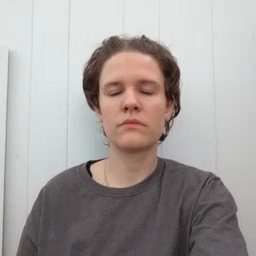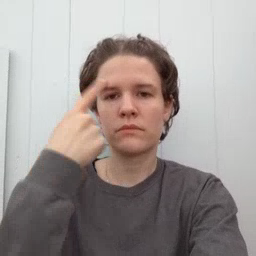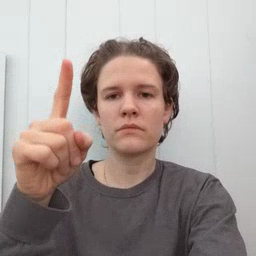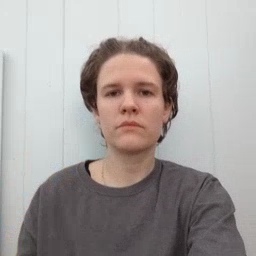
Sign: for